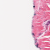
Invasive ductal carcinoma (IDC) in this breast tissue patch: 0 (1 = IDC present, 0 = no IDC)